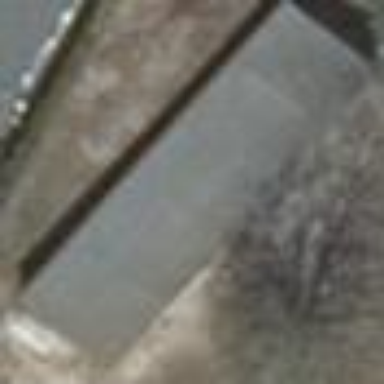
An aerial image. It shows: Shed.